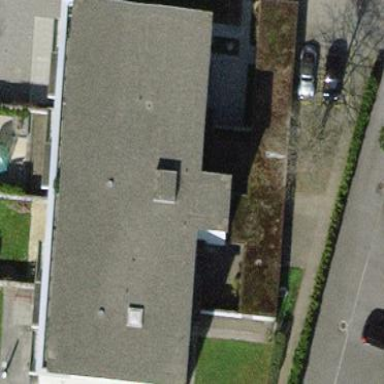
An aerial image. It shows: Flat-roofed building.